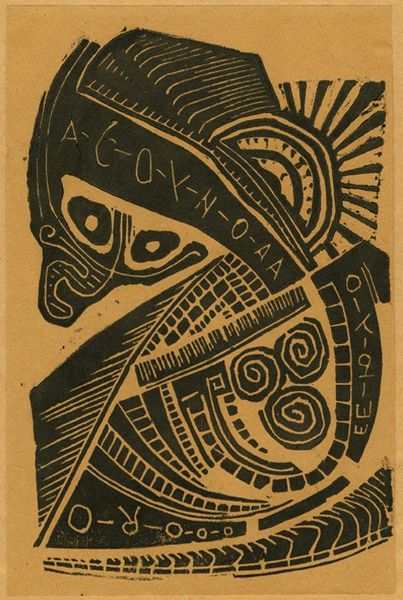
Titel: Abstract Design, Abstract Design
Künstler: M. Merkushev
Standort: Amherst (Massachusetts, USA)
Institution: Mead Art Museum, Amherst College
Schlagwörter: feder, kopf, weiß, gelb, nase, schwarz, zeichnung, tier, muster, ornament, alt, augen, federn, gesicht, sonne, haare, kreis, pferd, rund, holzschnitt, schrift, abstrakt, kamm, beige, linien, white, black, old, inschrift, print, unterschrift, form, druck, linolschnitt, schwarzweiß, woodcut, buchstaben, strich, holzdruck, stempel, kunst, african, sun, schnecke, drawing, paper, black and white, etching, line, eagle, spiralen, spirale, pen, kreisel, letters, abstract, letter, indianisch, kringel, signature, indianer, animal, circle, circles, lines, shapes, stripes, lithograph, ochre, twenties, beak, skeleton, poster, russia, russian, swirls, text, words, animalisch, date, cream, printing, r, a, m, o, 1920, c, mayan, aa, se, 1920's, word, oooro, geometriee, edition, marker, 1970, alligator, tribal, old paper, linocut, inca, mep, cream paper, switles, linocut woodcut print